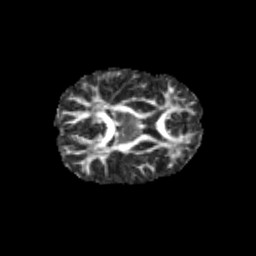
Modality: FA
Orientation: axial
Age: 11
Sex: female
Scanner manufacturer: siemens
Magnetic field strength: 3 T
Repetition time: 3.8 s
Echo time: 0.07 s